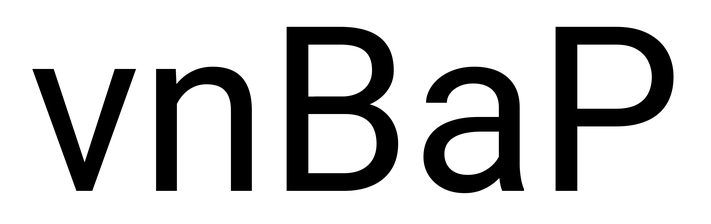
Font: Roboto_Regular